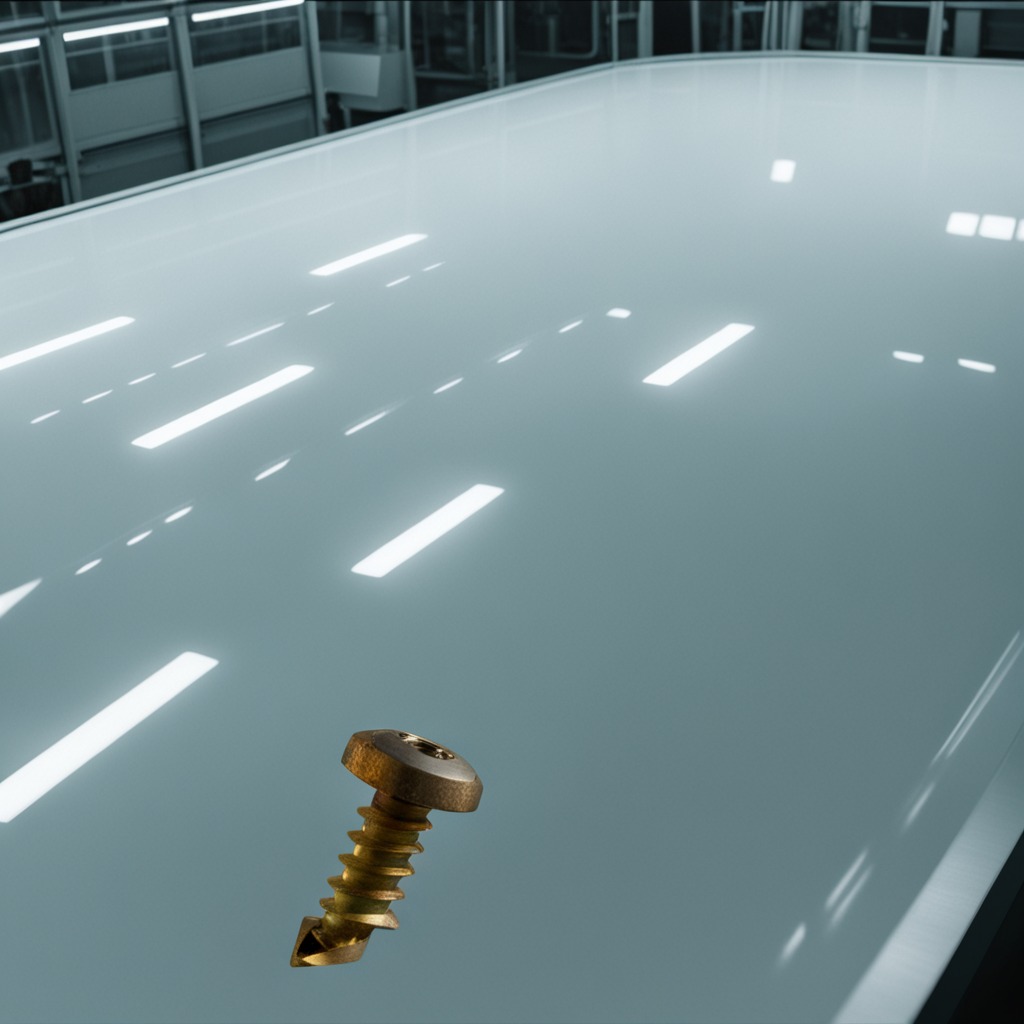
A metal screw is lying on a high-gloss table in a ship maintenance bay industrial lighting.